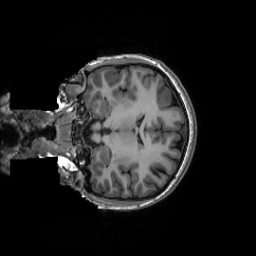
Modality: T1w
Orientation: coronal
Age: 22
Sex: female
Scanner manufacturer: ge
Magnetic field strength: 3 T
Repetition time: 0.007348 s
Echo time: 0.003036 s